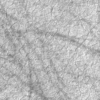
Label: not_dusty